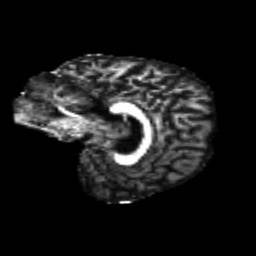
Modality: FA
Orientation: sagittal
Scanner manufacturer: siemens
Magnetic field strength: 3 T
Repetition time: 4.16 s
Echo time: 0.0806 s